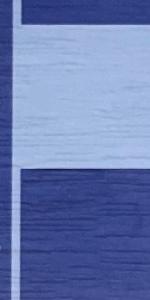
Label: Empty